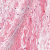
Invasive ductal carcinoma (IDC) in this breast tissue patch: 0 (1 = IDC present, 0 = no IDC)